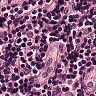
Metastatic tissue present: no